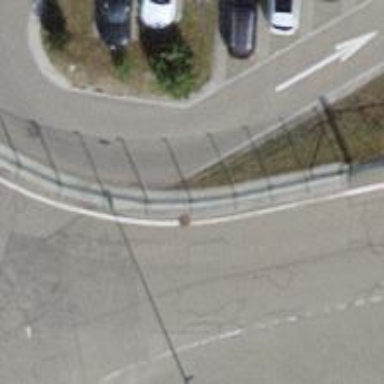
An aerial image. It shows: Wire fence is in place.